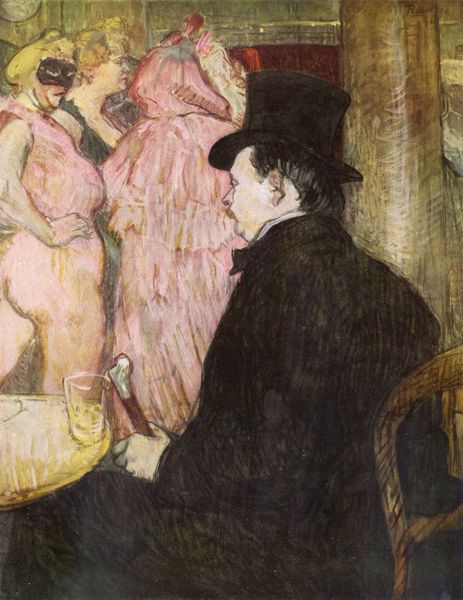
Titel: Maxim Dethomas
Künstler: Henri de Toulouse-Lautrec
Standort: Washington (District of Columbia)
Institution: National Gallery of Art
Schlagwörter: akt, blau, hand, kopf, körper, mann, nackt, schatten, umhang, frauen, gelb, impressionismus, ocker, ausschnitt, braun, brust, damen, degas, frankreich, frau, getränk, glas, hintergrund, hut, kleid, kleider, kreide, licht, mund, nase, ohr, paris, pastell, profil, rücken, schwarz, stuhl, säule, tisch, toulouse lautrec, tür, weiss, zeichnung, blick, rot, ball, zylinder, anzug, betrunken, blond, hemd, lokal, trinken, wand, arm, gesicht, bildnis, hals, porträt, rückenlehne, haare, kostüm, mantel, sitzend, stoff, tänzerin, tänzerinnen, kinn, rosa, stock, perücke, bein, hintern, rückenansicht, haltung, formen, beobachter, chair, hat, red, white, women, frack, black, collar, dick, dress, dresses, face, füllig, girls, green, jugendstil, lace, salon, steif, table, woman, yellow, detail, vergnügen, homme, moustache, stuhllehne, pink, metall, brown, chait, rüschen, fett, maske, wasserglas, lithographie, jugenstil, noir, absinth, canne, chapeau, lautrec, spazierstock, toulouse, variete, knauf, wood, unsicherheit, hüfte, hammer, man, nude, nudity, chaise, head, eyes, locker, angetrunken, impressionism, post-impressionism, coat, french, moulin rouge, glass, fin de siecle, trunken, verre, cape, säulenschaft, maskenball, zylinderhut, voll, butt, watching, gast, nutte, cane, rose, tolouse, clown, mask, masquerade, top hat, bordell, freier, lapel, tan, huren, drink, tischrand, masks, nachtclub, bar, drinker, masque, prostitution, bowtie, mustache, spectacle, dancers, théatre, ruffle, club, stage, absynth, comédie, fix, imprressionismus, mann zylinder, toulouse l'utrec, zylinder stock, hood, cabaret, voyuer, show, femme nue, fae, had, haut-de-forme, taverne, whiskey, whisky, brasserie, beaver hat, ccan, mostage, moustasche, ^doctor, wiskey, nightclub, spectable